Question: I'm calling 'appController' from 'viewController' upon 'viewDidLoad'
'''
@implementation viewController
- (void)viewDidLoad { [super viewDidLoad];
NSLog(@"viewDidLoad");
[appController initialize];
}
@end
@implementation appController
+ (void)initialize {
NSLog(@"initialize");
}
@end
'''
---
I expected 'initialize' to be executed once. But, as seen in the console, it's executed twice.

Is this a bug or am I missing something?
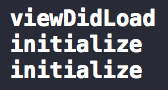
Answer: + (void)initialize is a method that is called by the Objective-C runtime the first time the class is referenced.
You should never call this yourself, and never call super.
If you're looking to do setup on your data controller override init.
<URL>